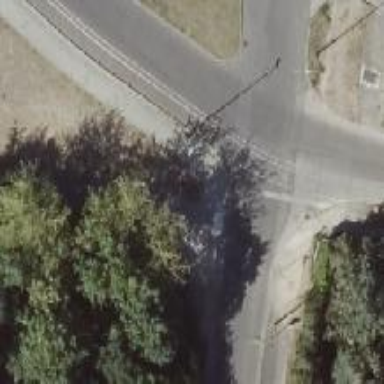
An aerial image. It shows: Unmarked crossing on the road.